Interaction volume radius: 5 \u00c5
Interaction volume height: 10 \u00c5
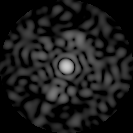
Disorder parameter: 0.7821